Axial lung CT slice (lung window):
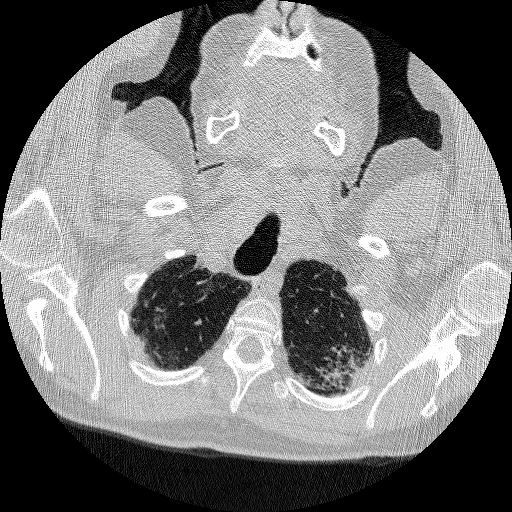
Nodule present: no